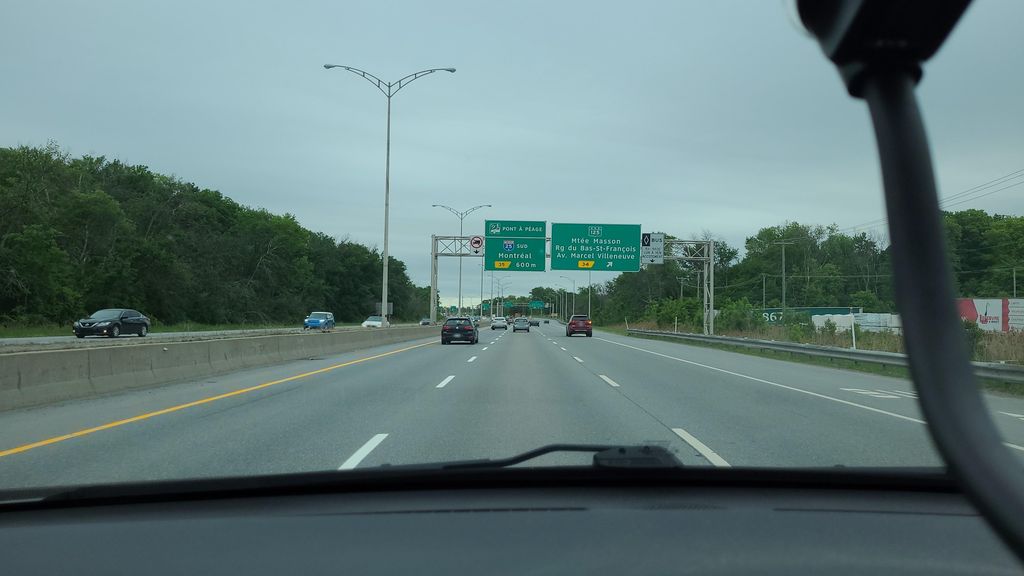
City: montreal